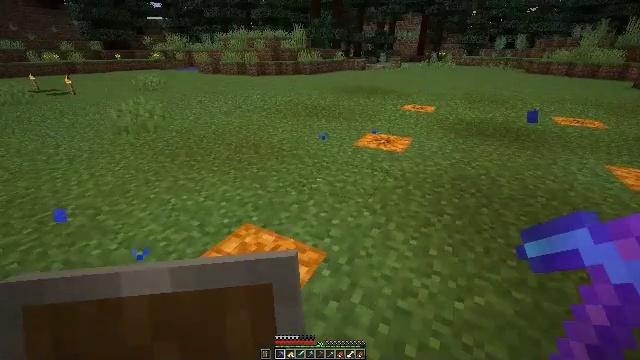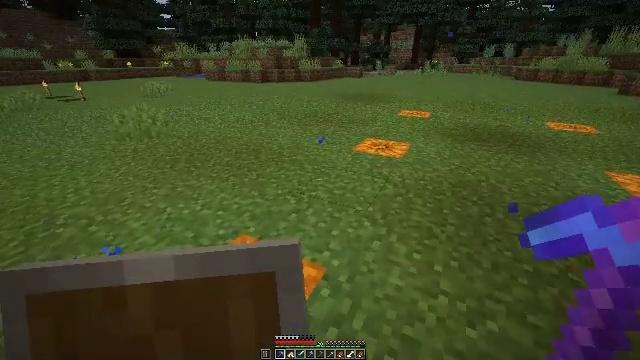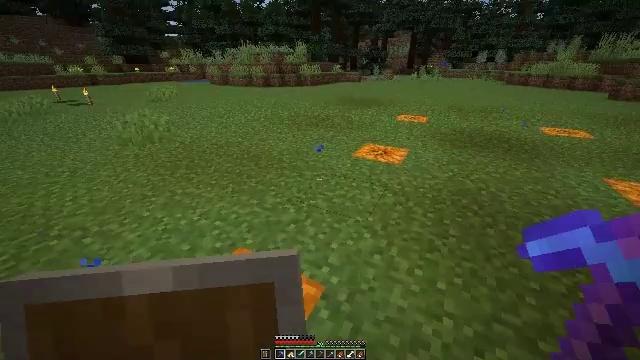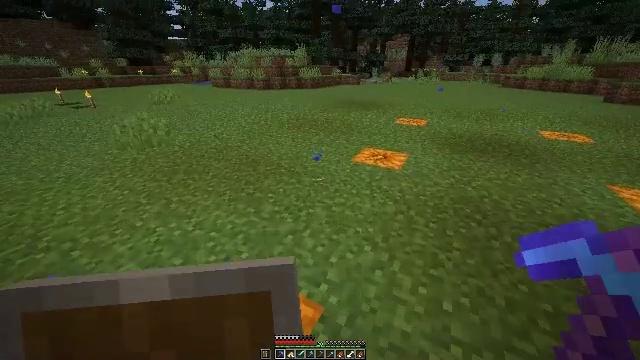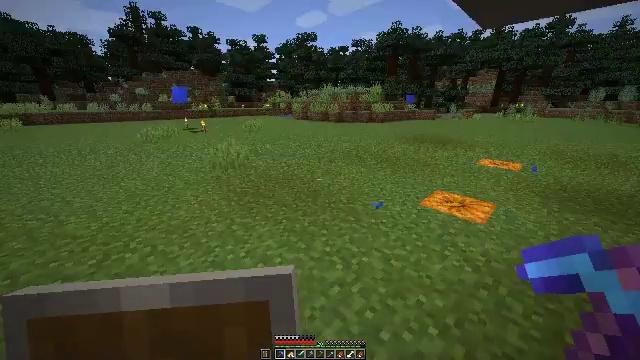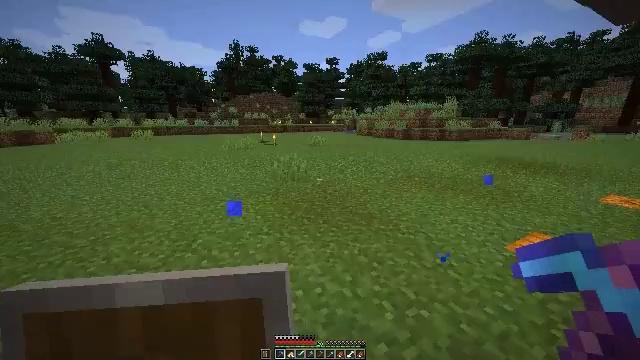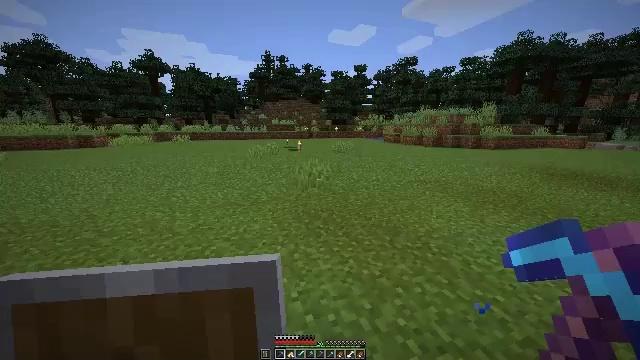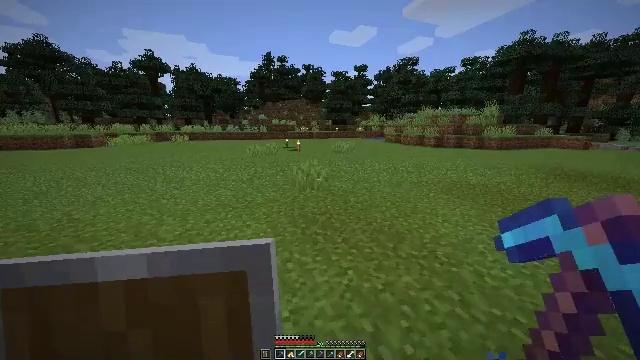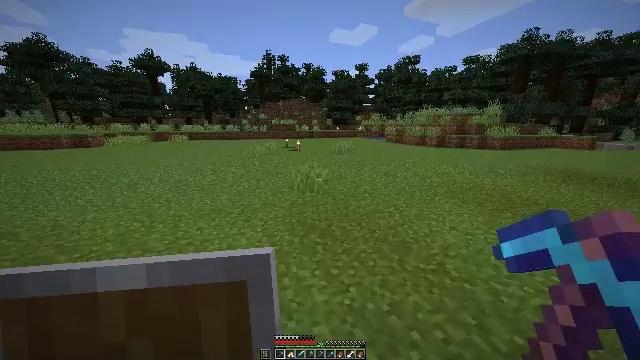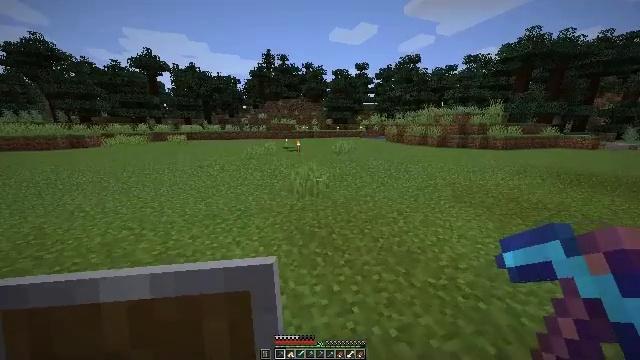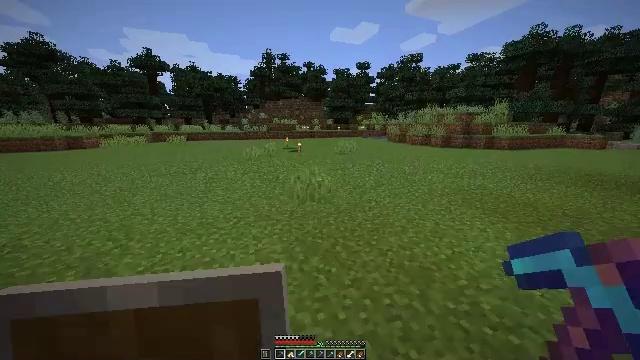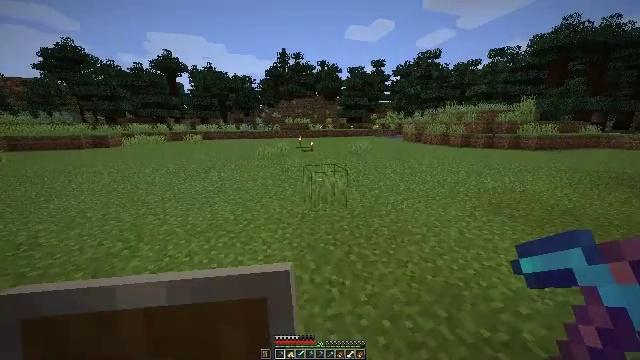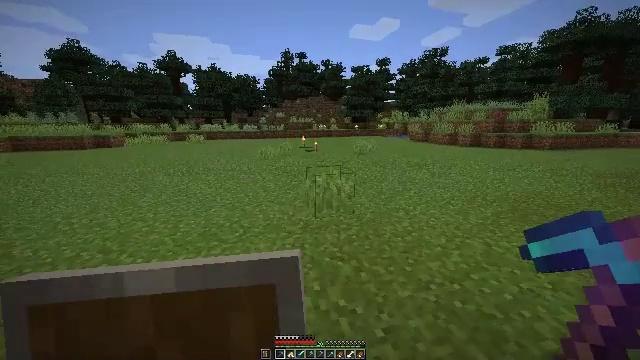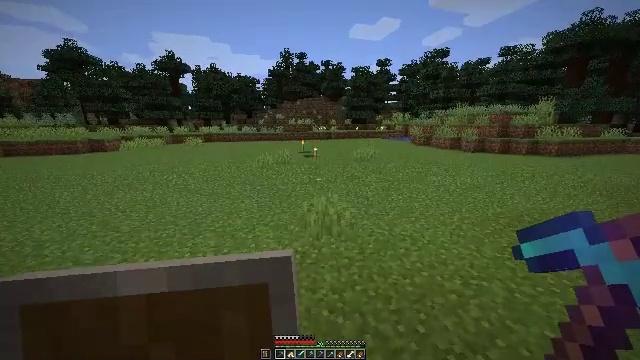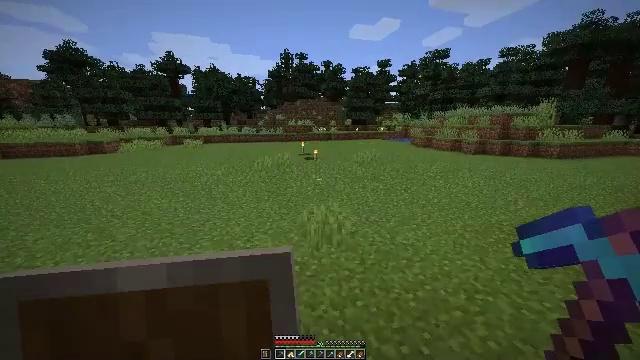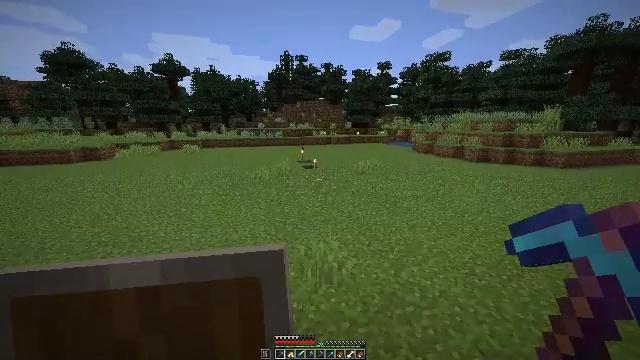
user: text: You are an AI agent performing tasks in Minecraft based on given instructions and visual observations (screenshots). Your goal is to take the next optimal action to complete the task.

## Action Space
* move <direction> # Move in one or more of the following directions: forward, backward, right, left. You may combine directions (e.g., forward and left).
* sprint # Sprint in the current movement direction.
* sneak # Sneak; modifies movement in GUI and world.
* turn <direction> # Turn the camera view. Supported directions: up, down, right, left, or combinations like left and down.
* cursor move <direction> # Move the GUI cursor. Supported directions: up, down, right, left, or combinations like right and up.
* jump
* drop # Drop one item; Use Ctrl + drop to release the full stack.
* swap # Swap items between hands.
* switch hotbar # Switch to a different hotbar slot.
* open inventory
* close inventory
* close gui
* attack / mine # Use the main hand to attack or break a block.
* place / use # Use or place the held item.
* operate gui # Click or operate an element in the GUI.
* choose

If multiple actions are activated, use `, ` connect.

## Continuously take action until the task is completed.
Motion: motion action
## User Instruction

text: Collect the blue shulker box into your inventory.
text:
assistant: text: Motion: move forward, sprint
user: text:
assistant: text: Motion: move forward, sprint
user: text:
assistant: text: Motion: move forward, sprint
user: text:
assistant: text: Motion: move forward, turn left and up
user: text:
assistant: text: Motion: move forward, turn left and up
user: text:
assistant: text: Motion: move forward, turn left and up
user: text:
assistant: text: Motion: move forward
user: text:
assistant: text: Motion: move forward
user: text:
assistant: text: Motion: move forward
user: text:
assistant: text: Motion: move forward
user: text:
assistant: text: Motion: move forward, turn left
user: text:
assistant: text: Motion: move forward, turn left
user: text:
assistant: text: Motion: move forward, jump
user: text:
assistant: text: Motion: move forward, jump
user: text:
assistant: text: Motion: move forward, jump
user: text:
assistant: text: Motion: move forward, jump
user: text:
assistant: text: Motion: move forward
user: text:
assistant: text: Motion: move forward
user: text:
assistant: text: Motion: move forward, turn left and down
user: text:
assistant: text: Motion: move forward, turn left and down
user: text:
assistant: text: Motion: move forward, turn left and down
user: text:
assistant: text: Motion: move forward
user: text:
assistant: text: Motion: move forward
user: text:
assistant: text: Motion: move forward, turn right and down
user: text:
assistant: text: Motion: move forward, turn right and down
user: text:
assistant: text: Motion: move forward, turn right and down
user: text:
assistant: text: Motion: move forward
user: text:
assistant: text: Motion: move forward
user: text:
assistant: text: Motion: move forward
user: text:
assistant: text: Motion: move forward